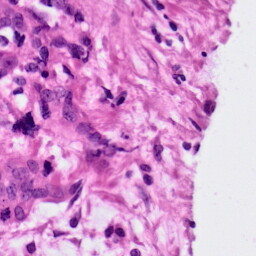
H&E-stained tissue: Ovarian